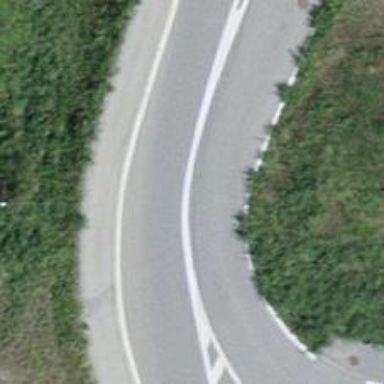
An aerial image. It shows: Tertiary link road with asphalt surface.